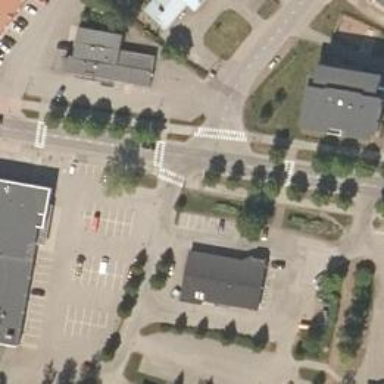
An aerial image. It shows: Asphalt cycleway with zebra crossing for cyclists.